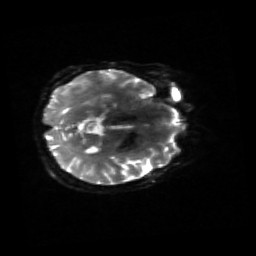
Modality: sbref
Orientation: axial
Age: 62
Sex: female
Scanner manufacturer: siemens
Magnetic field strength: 3 T
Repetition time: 4.71 s
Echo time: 0.0906 s